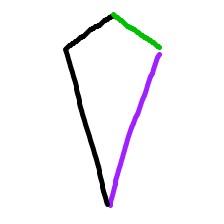
Shape: kite